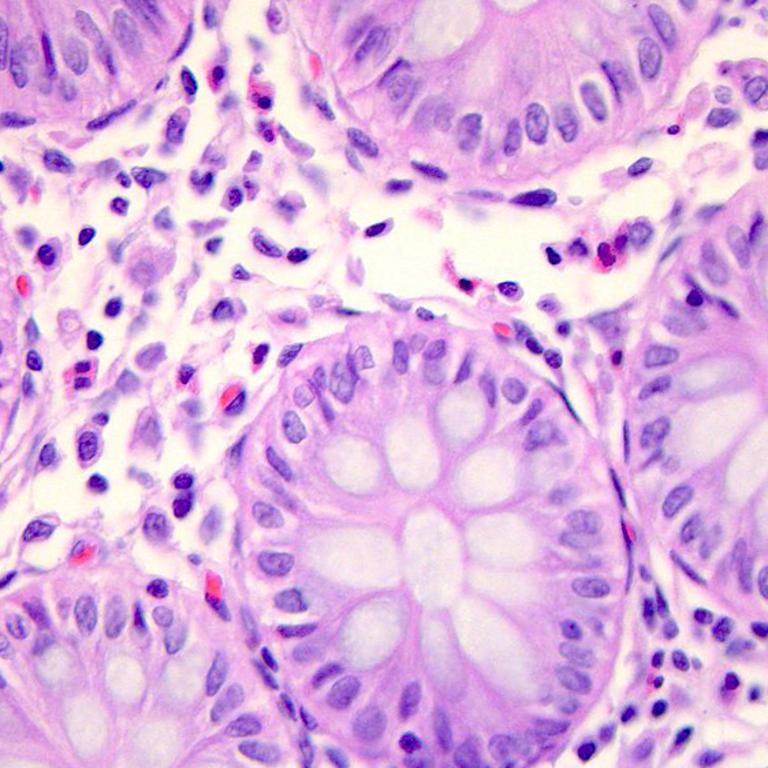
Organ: colon
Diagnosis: benign